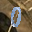
Label: 0